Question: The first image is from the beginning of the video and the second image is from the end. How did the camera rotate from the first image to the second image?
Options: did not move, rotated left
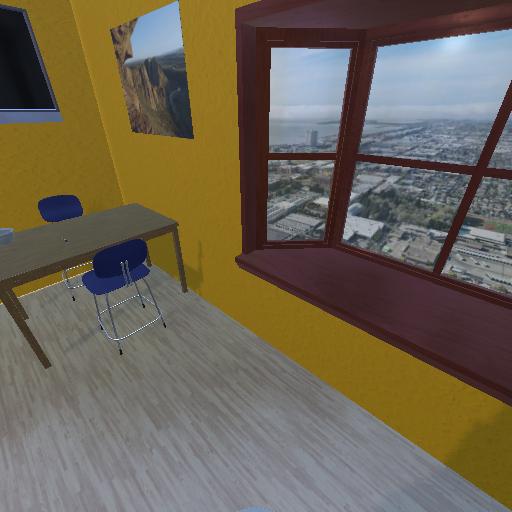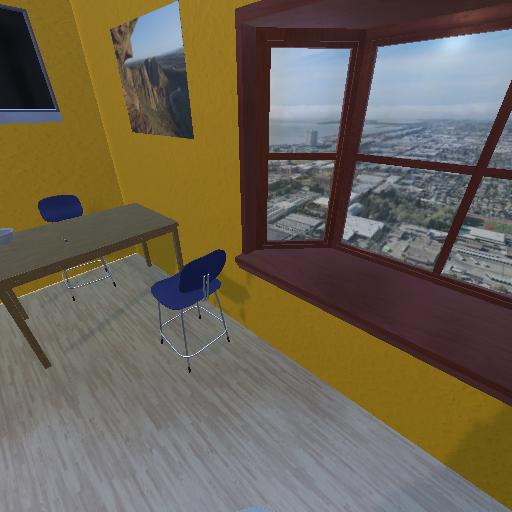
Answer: did not move